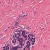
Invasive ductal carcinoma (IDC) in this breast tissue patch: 0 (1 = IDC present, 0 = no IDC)